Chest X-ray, PA view. Patient: 58 years old, sex M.
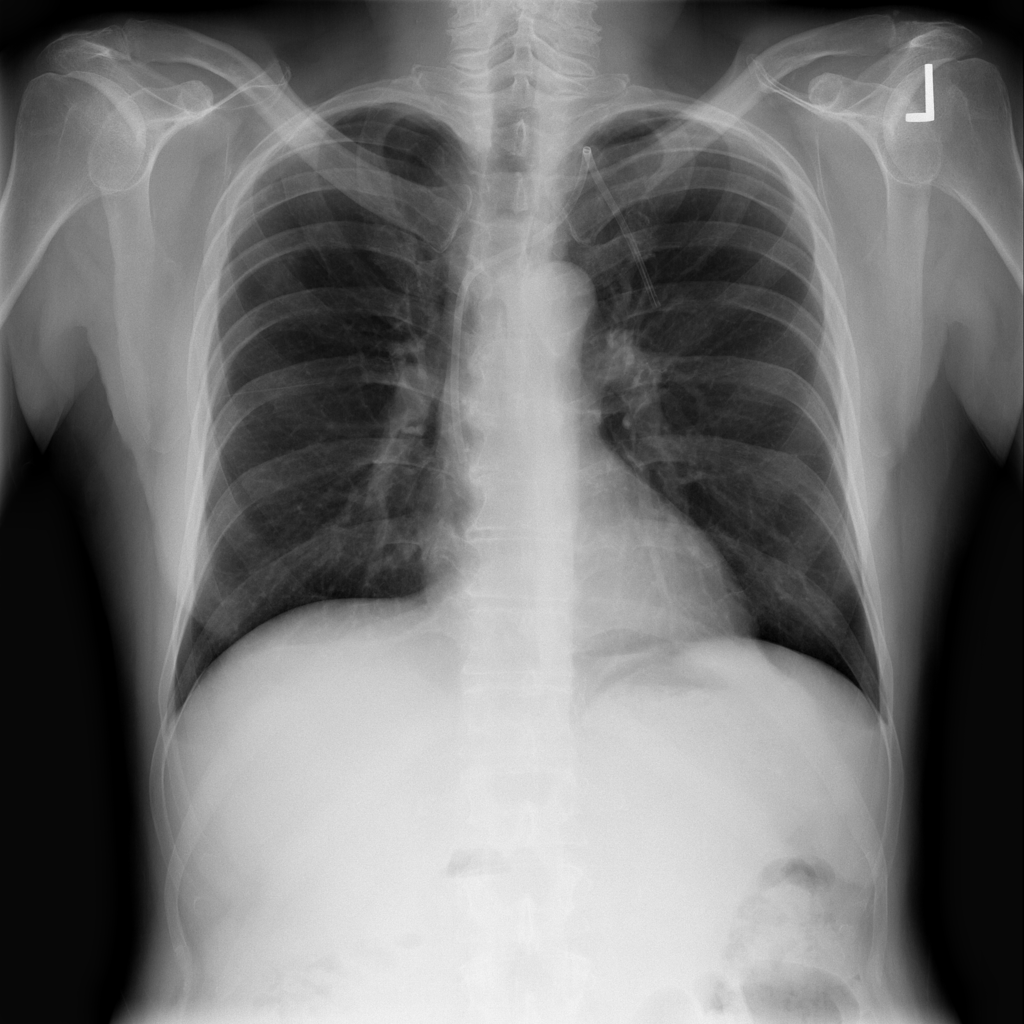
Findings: No Finding